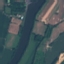
Label: River